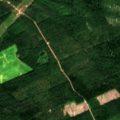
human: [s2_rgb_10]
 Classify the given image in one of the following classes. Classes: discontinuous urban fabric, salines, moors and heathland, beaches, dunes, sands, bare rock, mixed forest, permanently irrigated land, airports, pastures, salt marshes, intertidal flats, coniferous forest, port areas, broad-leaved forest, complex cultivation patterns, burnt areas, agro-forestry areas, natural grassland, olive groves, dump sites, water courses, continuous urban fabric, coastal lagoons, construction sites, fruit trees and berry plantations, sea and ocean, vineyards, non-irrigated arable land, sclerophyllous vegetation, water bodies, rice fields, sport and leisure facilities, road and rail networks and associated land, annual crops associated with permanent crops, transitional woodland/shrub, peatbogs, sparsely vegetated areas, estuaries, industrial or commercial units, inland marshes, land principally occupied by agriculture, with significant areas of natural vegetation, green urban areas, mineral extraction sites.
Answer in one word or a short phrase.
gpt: coniferous forest, mixed forest